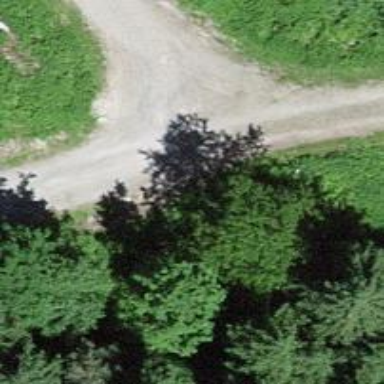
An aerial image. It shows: Gravel track road.